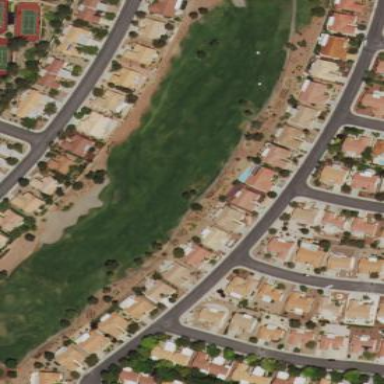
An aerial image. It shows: Rough grassy area used for golf.